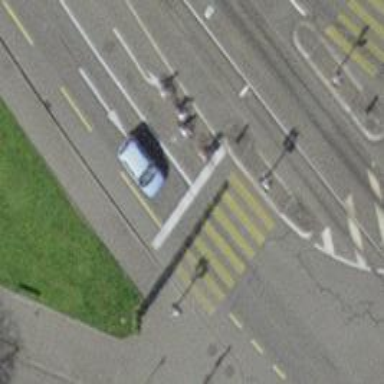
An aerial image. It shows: Road with traffic signals for signaling.